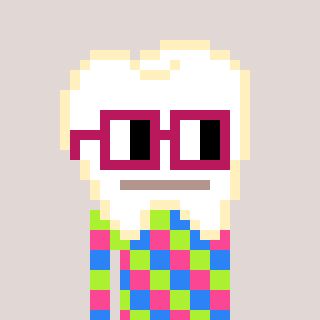
a pixel art character with square dark red glasses, a tooth-shaped head and a cold-colored body on a warm background